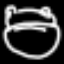
Label: frog